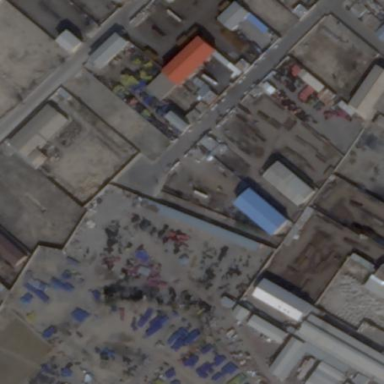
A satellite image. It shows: Industrial area.